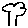
Label: tree